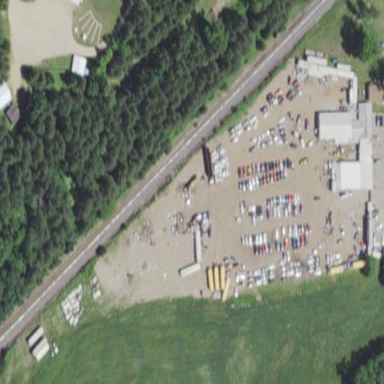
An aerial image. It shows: Scrap yard situated in industrial area.